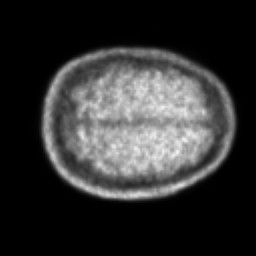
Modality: PET
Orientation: axial
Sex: male
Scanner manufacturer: ge